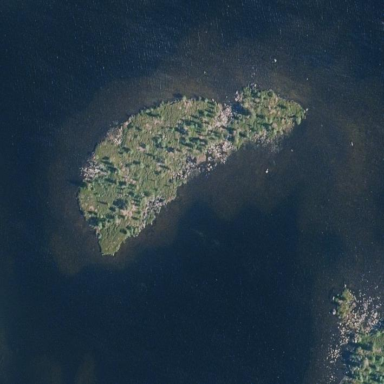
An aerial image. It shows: Islet.